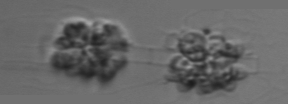
Label: Leptocylindrus_mediterraneus